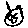
Label: cat